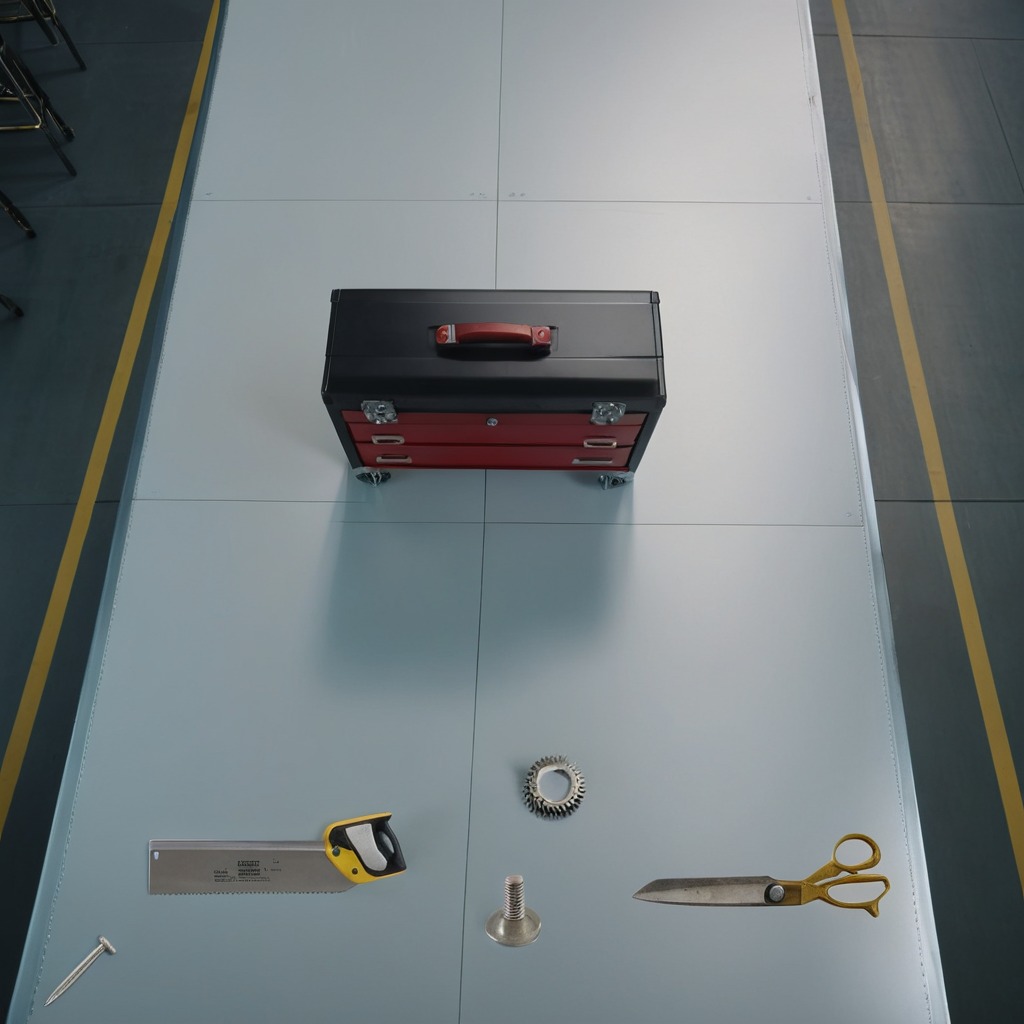
A steel gear with teeth, a metal machine screw, an iron nail, a handheld metal saw, and a pair of scissors are lying on the toolbox surface.